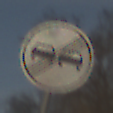
Verkehrszeichen: EndeUeberholverbot
Umgebung: Outdoor, Nature
Tageszeit: SunriseSunset
Wetter: PartlyCloudy
Licht: Natural
Jahreszeit: NotSpecified
Kontrast: MediumContrast